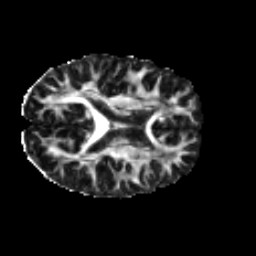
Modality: FA
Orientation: axial
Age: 37
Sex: male
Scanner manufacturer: ge
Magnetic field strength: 3 T
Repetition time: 7.8 s
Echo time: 0.0614 s